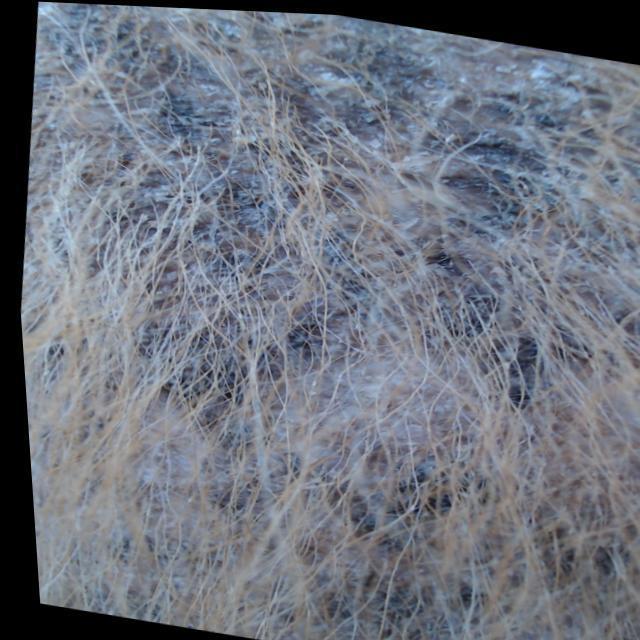
Canine demodicosis (Demodex mange) — caused by Demodex canis mites. Presents with alopecia, follicular papules, pustules, and comedones. Often localized on face and forelimbs.